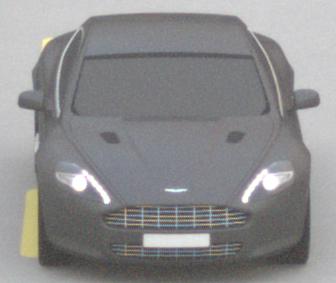
Make: Aston Martin
Model: Rapide
Detailed model: Rapide
Model produced from: 2010/03
Model produced until: 2013/07
Doors: 5
Color: gray
Road condition: dry road
Daytime: sunrise or sunset
Contrast: low contrast